Question: I am writing an app to share image.
I wrote the code but getting problems.
What I am doing
1: Saving the image temporarily in Internal Stoarge
2: Passing the URI to share the image.
Image is successfully saved in internal storage but not getting share on whatsapp.
When I share it on whatsapp, Whatsapp get opens, I select recipient, whatsapp processes it and says "Retry".
Code:
'''
public void shareImage(View V)
{
Bitmap icon = BitmapFactory.decodeResource(getResources(), R.drawable.download);
Intent share = new Intent(Intent.ACTION_SEND);
share.setType("image/jpeg");
ByteArrayOutputStream bytes = new ByteArrayOutputStream();
icon.compress(Bitmap.CompressFormat.JPEG, 100, bytes);
File file = new File(Environment.getExternalStorageDirectory()
+ File.separator + "myDownloadedImage.jpg");
try
{
file.createNewFile();
FileOutputStream fo = new FileOutputStream(file);
fo.write(bytes.toByteArray());
fo.close();
} catch (IOException e) {
Toast.makeText(this, "Some error in Writing"+e.getMessage(), Toast.LENGTH_LONG).show();
e.printStackTrace();
}
Uri downloadLocation=Uri.fromFile(file);
share.putExtra(Intent.EXTRA_STREAM, downloadLocation);
startActivity(Intent.createChooser(share, "Share Image"));
'''
}
Image succesfully get saved on internal storage but not getting shared on whatsapp.
The screenshot is below. We can see images are not shared successfully.

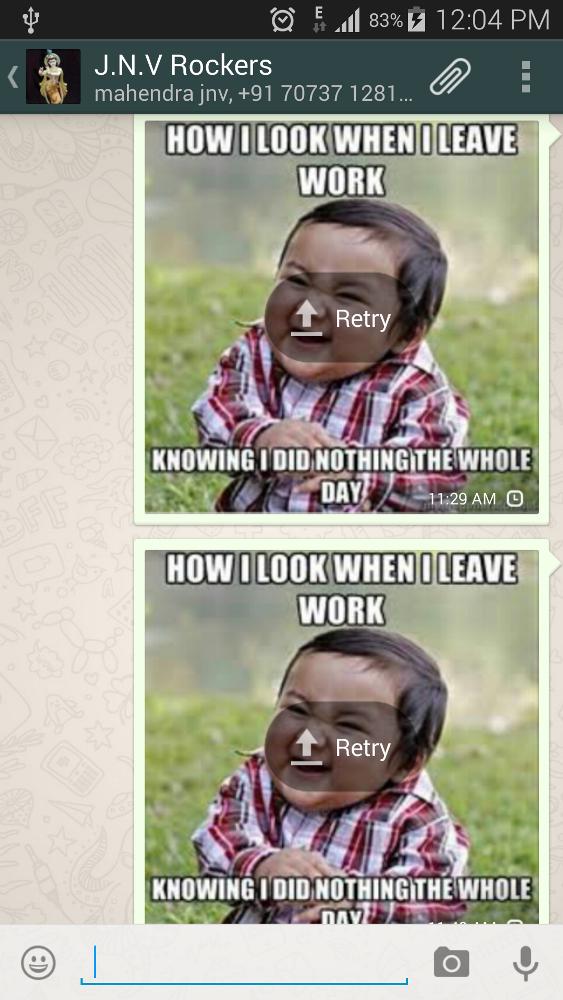
Answer: Use below code to fetch image and make uri:
'''
File file = new File(Environment.getExternalStoragePublicDirectory(
Environment.DIRECTORY_DOWNLOADS), "share_image_" + System.currentTimeMillis() + ".png");
file.getParentFile().mkdirs();
FileOutputStream out = new FileOutputStream(file);
bitmap.compress(Bitmap.CompressFormat.PNG, 90, out);
out.close();
bmpUri = Uri.fromFile(file);
'''
Now pass the bmpUri in:
'''
shareIntent.putExtra(Intent.EXTRA_STREAM, bmpUri);
'''
This should make your image share.